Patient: sex M, age 56
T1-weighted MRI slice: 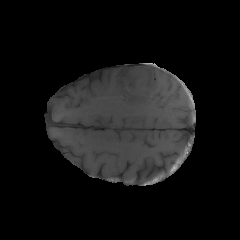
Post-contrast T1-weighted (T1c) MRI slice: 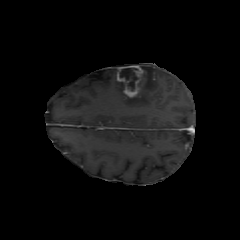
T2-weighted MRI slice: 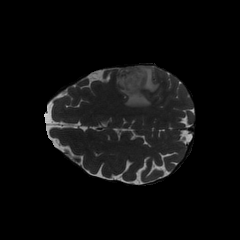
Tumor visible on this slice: yes
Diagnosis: Glioblastoma, IDH-wildtype
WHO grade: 4